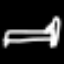
Label: bed